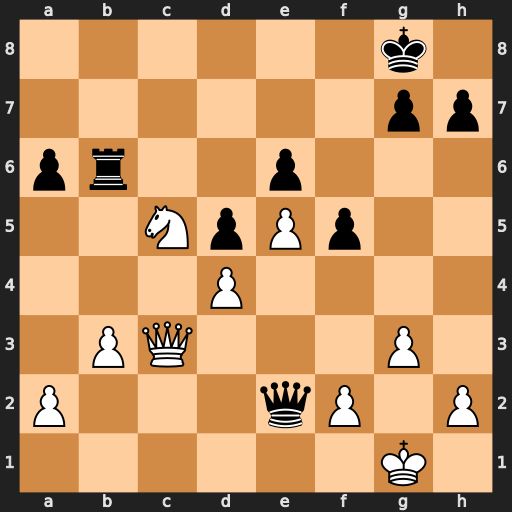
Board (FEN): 6k1/6pp/pr2p3/2NpPp2/3P4/1PQ3P1/P3qP1P/6K1
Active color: w
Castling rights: -
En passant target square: -
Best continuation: Nd7 Rb7 Qc8+